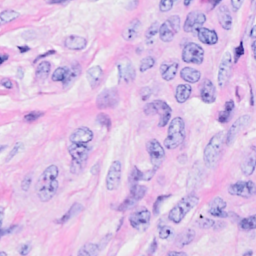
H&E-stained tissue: Breast